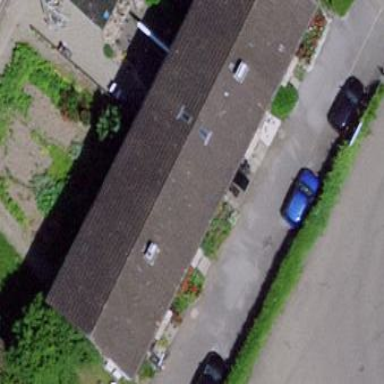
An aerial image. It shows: Terrace building.